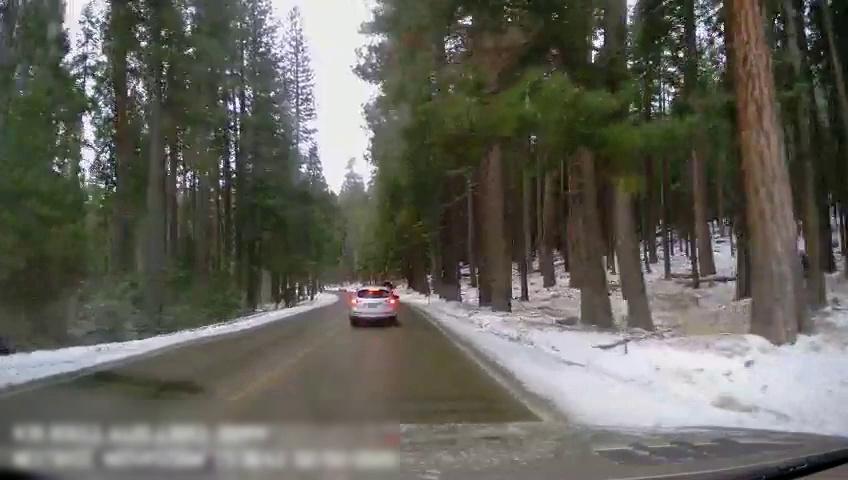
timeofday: Day
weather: Snowy
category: Drivable Space
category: Vehicles | SUV
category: Lanes | Current Lane
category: Lanes | Opposite Lane
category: Lanes | Opposite Lane
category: Lanes | Current Lane